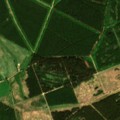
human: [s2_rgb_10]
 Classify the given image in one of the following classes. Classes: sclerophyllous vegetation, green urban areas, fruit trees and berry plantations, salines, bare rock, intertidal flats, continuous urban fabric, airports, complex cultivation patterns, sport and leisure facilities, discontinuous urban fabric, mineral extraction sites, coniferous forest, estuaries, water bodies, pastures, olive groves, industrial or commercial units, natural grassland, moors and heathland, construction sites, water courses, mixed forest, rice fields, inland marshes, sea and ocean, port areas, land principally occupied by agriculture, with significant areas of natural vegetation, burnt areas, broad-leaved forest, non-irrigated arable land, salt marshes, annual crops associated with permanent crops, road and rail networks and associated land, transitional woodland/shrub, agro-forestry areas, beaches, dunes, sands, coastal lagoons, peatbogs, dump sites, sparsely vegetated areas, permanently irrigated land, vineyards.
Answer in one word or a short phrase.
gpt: pastures, coniferous forest, mixed forest, transitional woodland/shrub